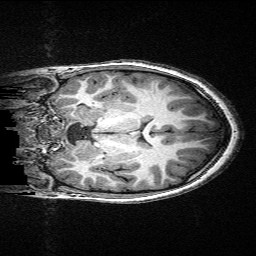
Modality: T1w
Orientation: coronal
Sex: male
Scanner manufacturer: siemens
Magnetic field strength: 3 T
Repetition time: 2.3 s
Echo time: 0.00336 s